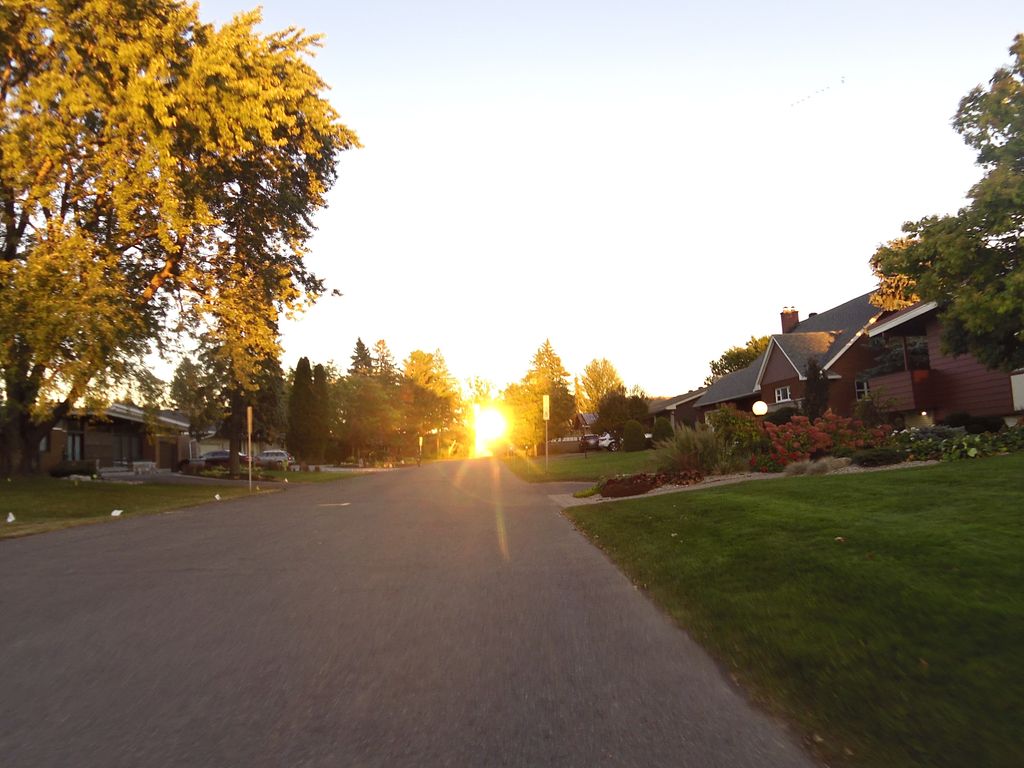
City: ottawa-gatineau